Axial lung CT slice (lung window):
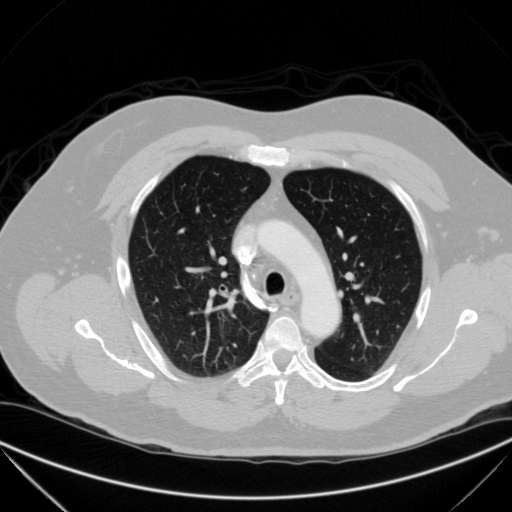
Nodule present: no